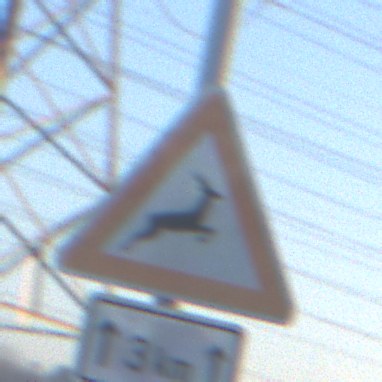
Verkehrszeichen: WildwechselLinks
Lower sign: LaengeEinerStrecke2
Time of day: Dawn
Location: Outdoor (Nature)
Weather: Clear
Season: NotSpecified
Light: Natural